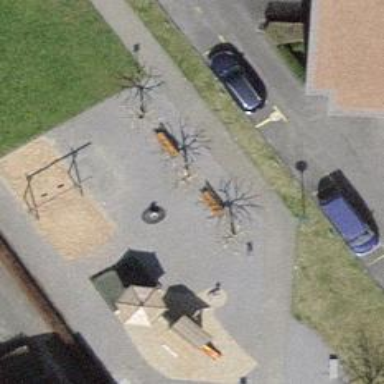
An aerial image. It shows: Brown bench.